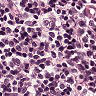
Metastatic tissue present: no